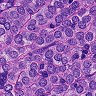
Metastatic tissue present: yes